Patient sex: F
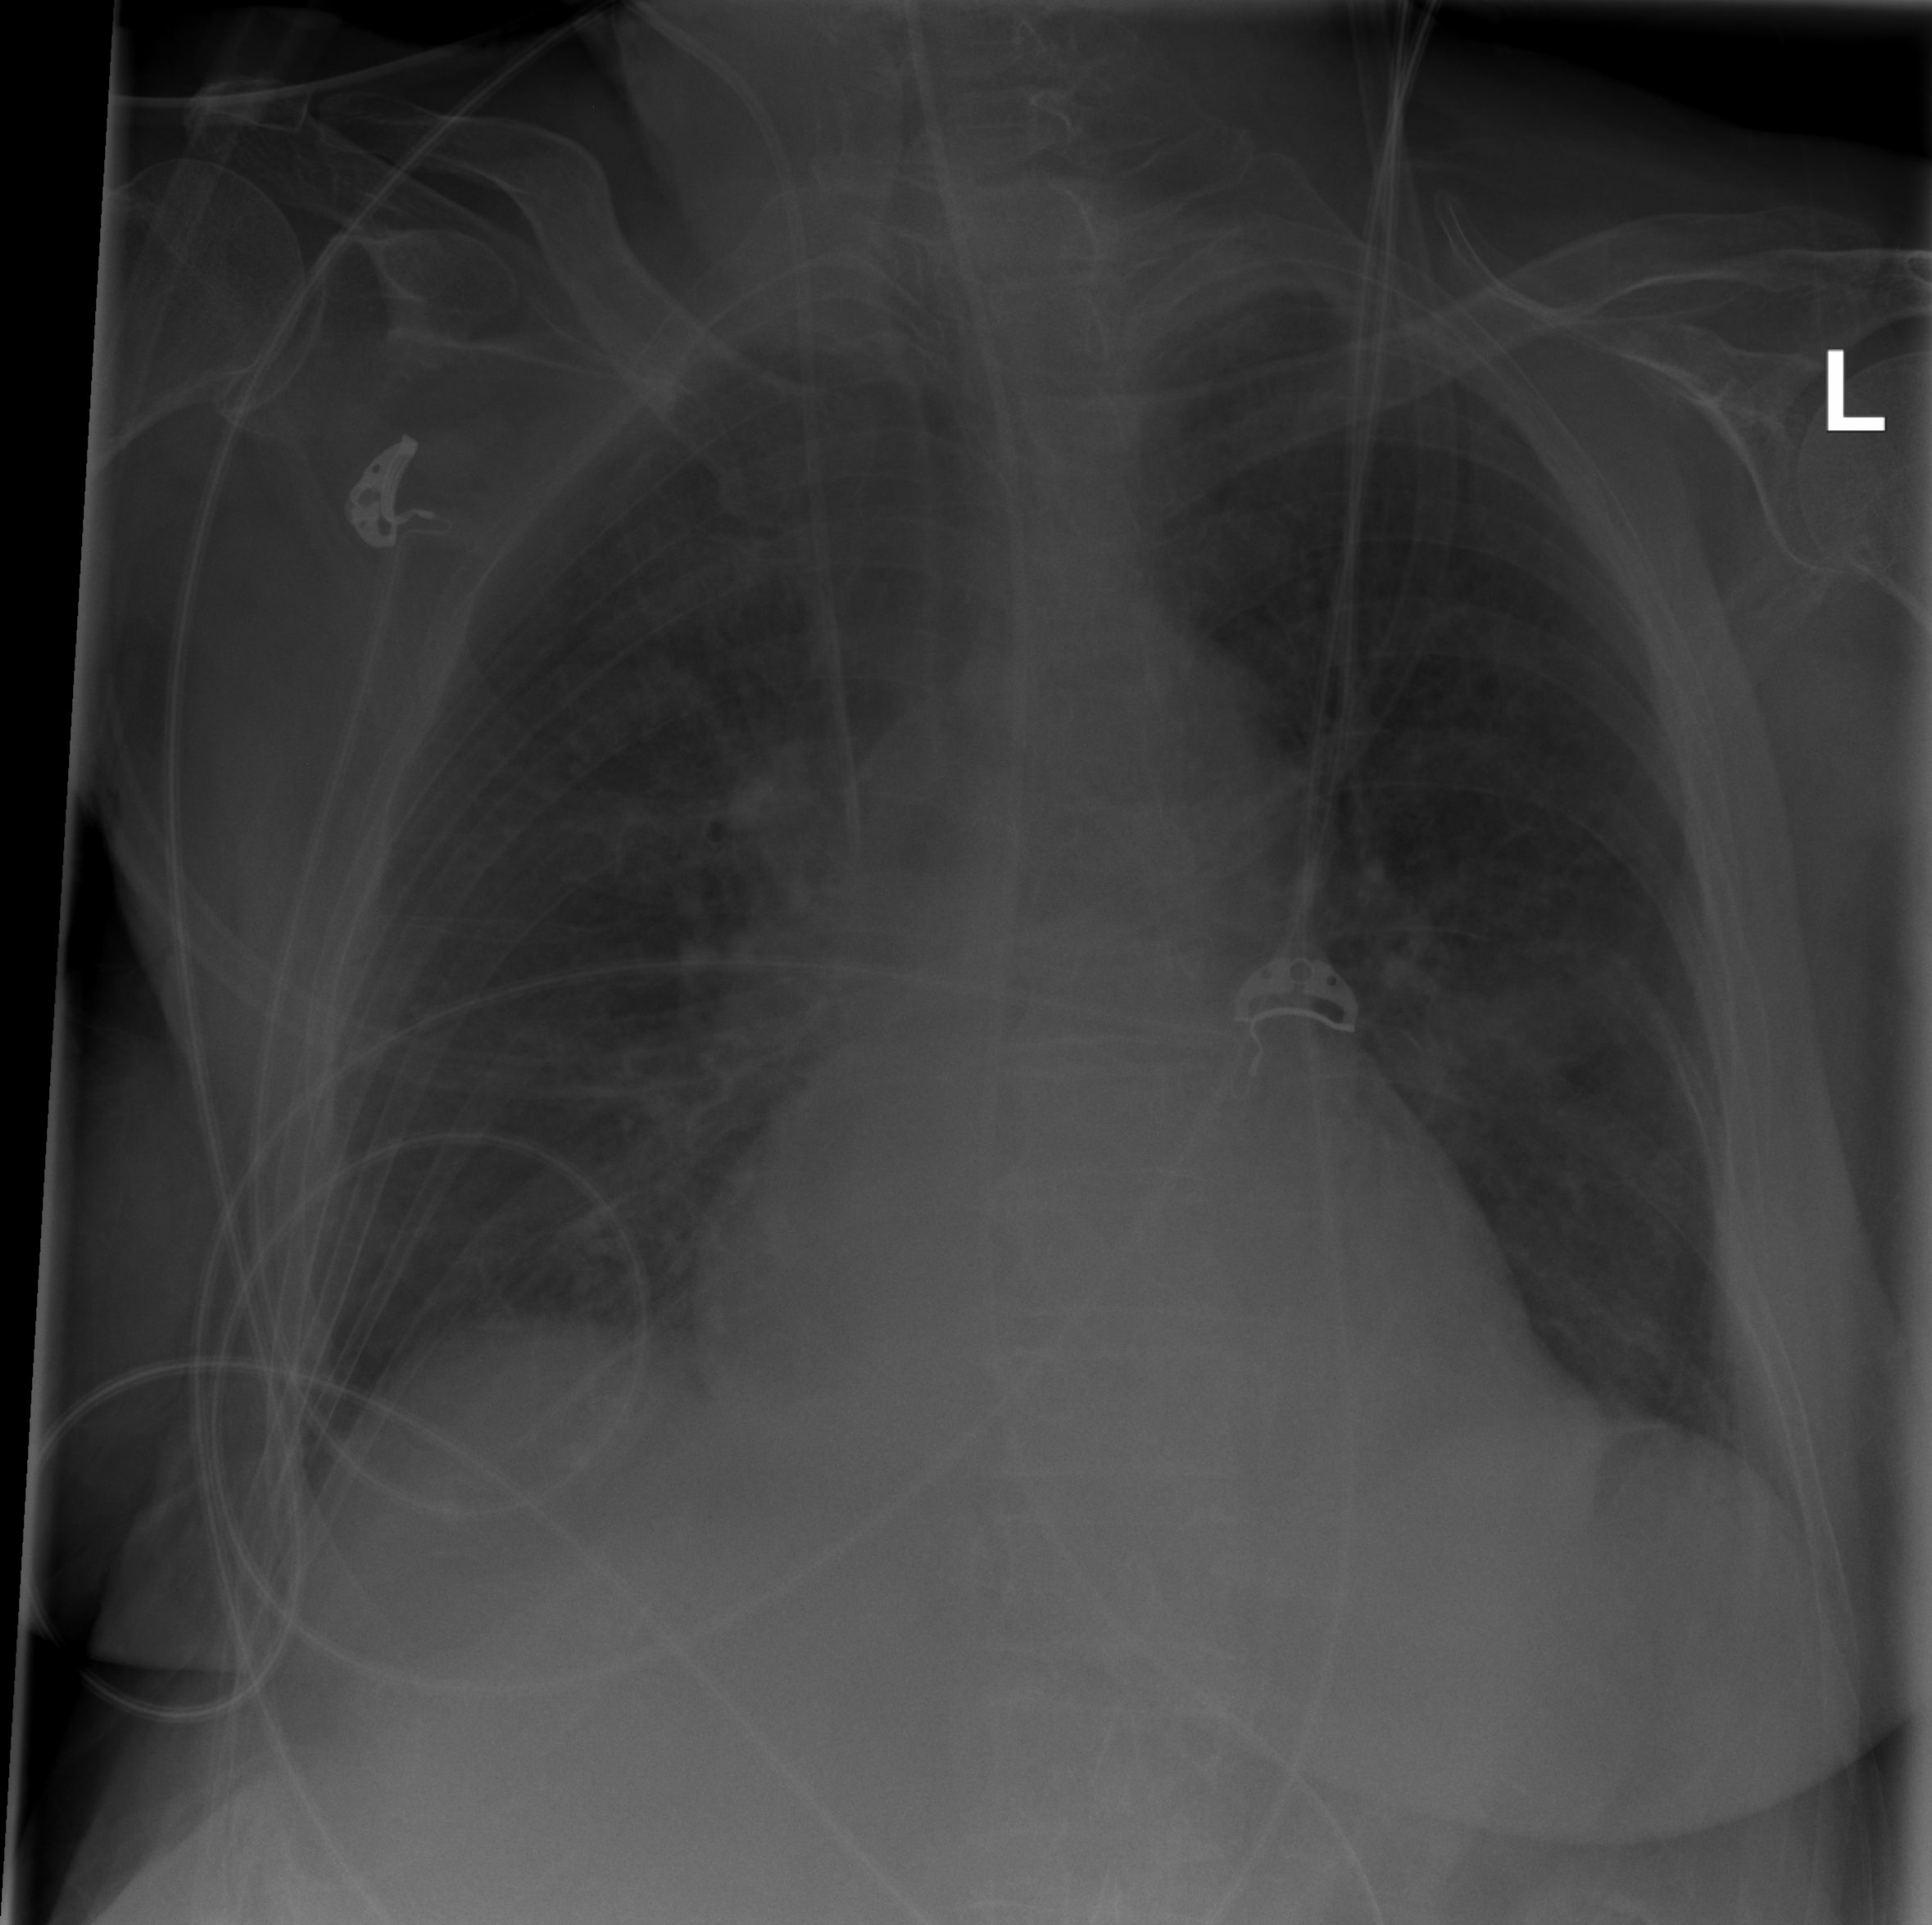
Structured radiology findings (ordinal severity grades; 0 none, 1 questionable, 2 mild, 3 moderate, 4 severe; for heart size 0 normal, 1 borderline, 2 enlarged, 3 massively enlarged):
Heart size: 1
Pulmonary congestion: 2
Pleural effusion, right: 0
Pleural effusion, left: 0
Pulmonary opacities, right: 0
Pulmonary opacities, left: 0
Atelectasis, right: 0
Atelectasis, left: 0